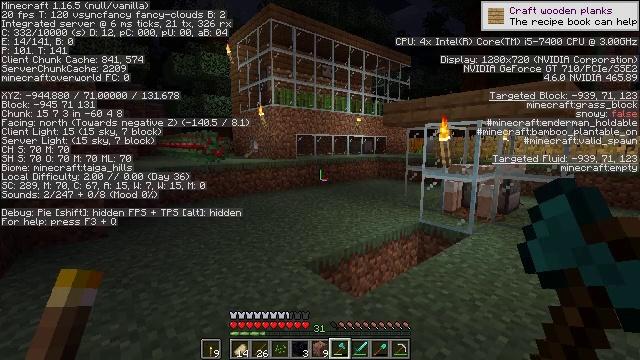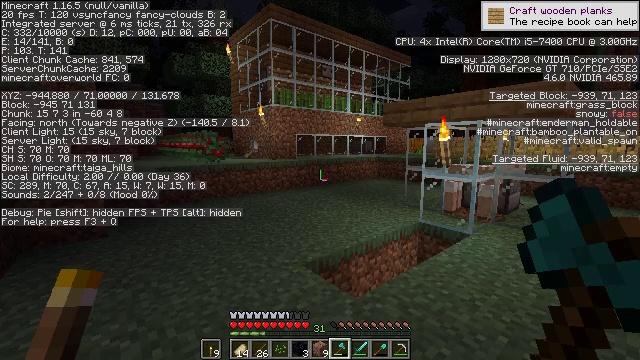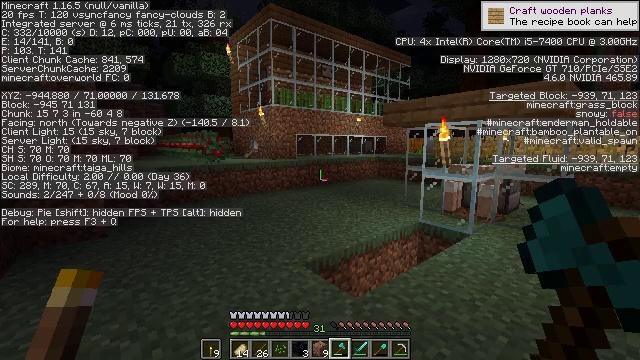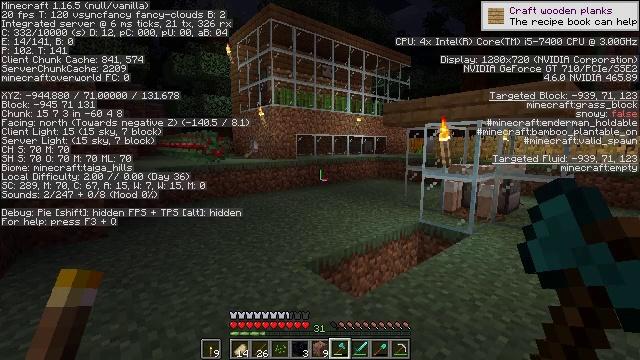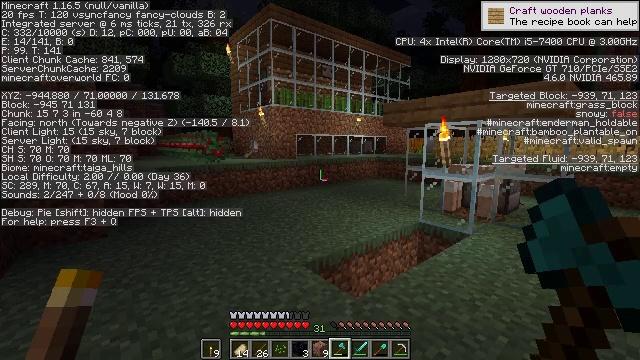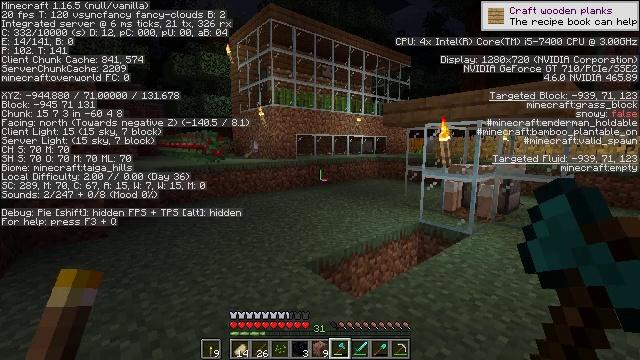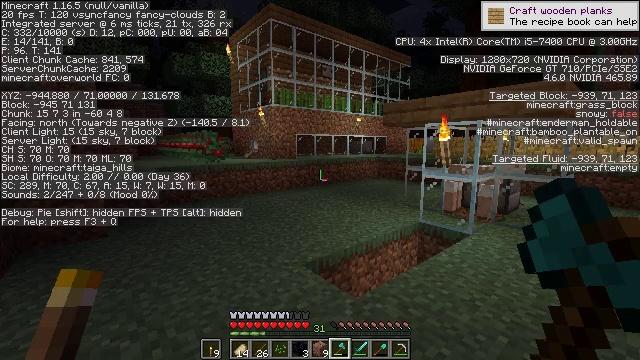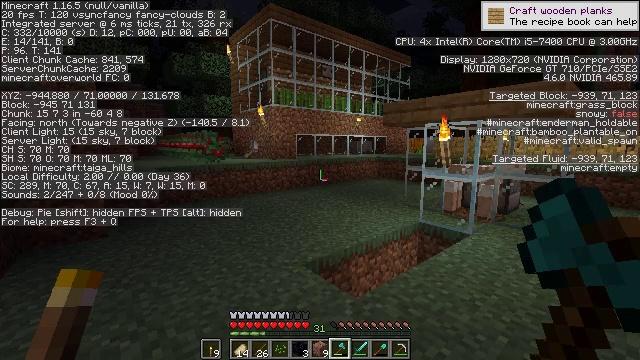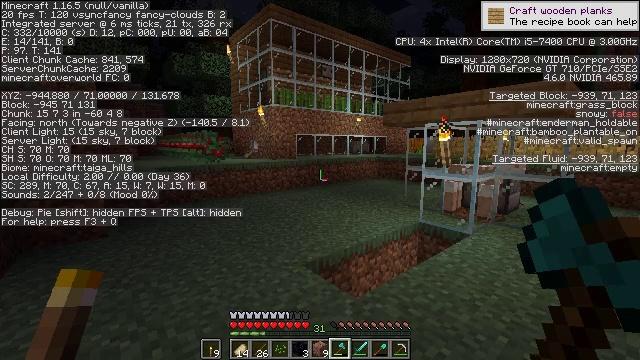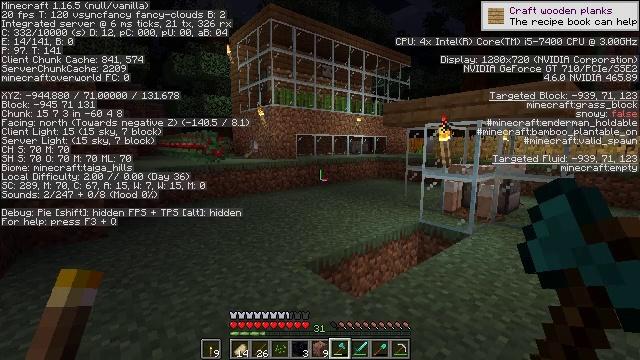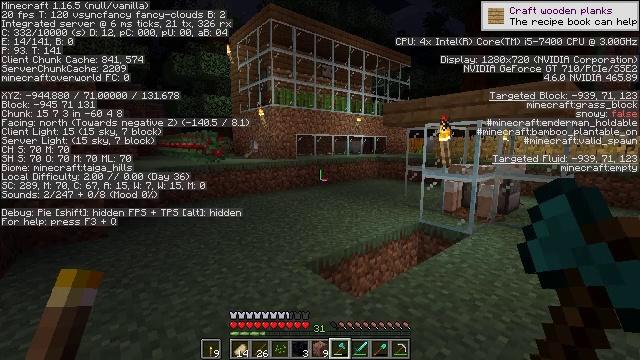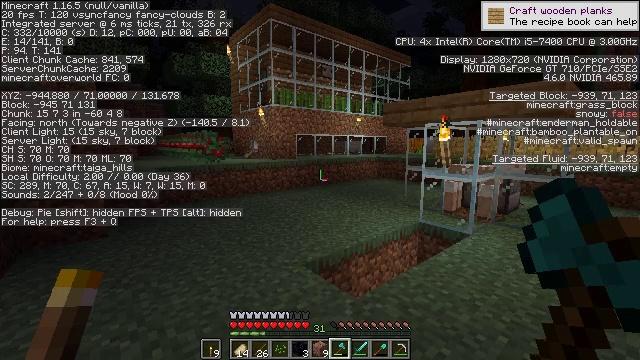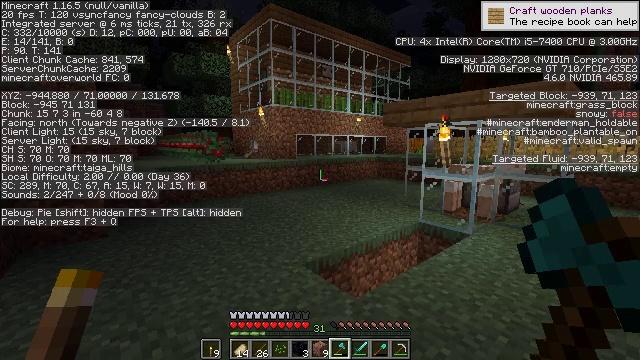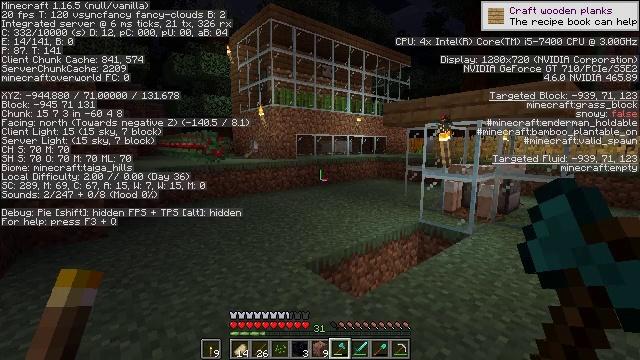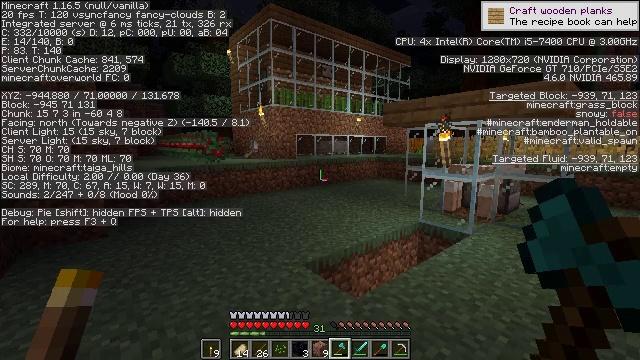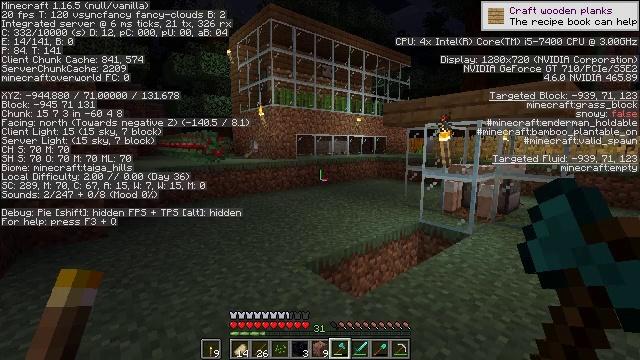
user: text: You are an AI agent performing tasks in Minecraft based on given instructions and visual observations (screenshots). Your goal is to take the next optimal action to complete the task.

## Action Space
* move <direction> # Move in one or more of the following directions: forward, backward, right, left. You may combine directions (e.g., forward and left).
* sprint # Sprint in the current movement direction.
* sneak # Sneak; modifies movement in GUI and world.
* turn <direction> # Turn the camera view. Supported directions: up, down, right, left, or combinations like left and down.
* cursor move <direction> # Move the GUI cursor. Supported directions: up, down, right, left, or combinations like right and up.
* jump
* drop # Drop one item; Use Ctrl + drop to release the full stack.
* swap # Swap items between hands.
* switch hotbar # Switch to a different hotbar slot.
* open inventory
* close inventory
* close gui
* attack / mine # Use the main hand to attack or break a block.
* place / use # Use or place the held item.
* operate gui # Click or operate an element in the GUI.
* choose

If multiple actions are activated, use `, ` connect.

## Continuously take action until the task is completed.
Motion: motion action
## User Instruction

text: Build rails by arranging iron ingots and a stick on the crafting table.
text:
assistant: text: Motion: no_op
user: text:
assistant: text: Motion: no_op
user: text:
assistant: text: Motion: no_op
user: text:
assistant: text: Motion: no_op
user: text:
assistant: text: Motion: no_op
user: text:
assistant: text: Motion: no_op
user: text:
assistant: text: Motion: no_op
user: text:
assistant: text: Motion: no_op
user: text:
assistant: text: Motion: no_op
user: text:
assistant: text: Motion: no_op
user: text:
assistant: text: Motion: no_op
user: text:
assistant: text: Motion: no_op
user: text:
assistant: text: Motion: no_op
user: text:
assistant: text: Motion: no_op
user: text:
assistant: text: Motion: no_op
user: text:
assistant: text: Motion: no_op
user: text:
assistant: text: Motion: no_op
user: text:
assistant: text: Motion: no_op
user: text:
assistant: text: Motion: no_op
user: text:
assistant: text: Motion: no_op
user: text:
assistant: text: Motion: no_op
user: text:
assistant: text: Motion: no_op
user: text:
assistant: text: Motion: no_op
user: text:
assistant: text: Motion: no_op
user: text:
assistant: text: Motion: no_op
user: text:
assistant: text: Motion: no_op
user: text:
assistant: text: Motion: no_op
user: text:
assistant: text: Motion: no_op
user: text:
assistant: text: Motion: no_op
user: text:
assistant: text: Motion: no_op